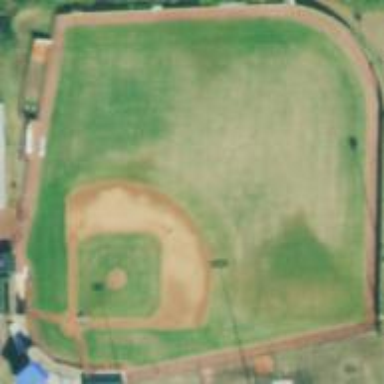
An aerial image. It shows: Baseball pitch for leisure land activities.